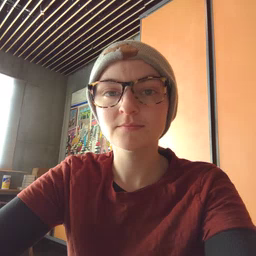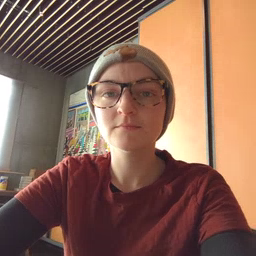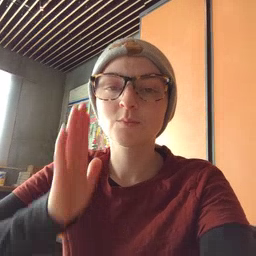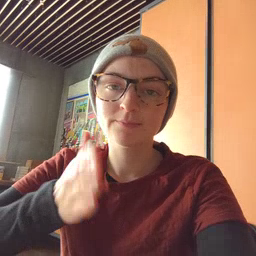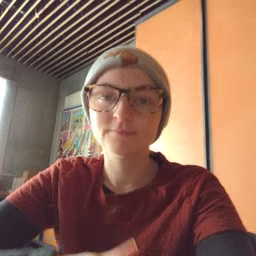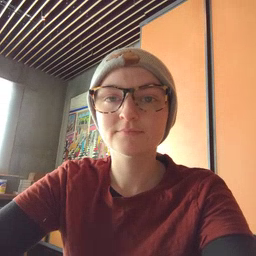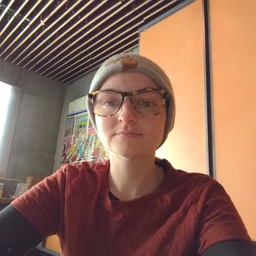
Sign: will